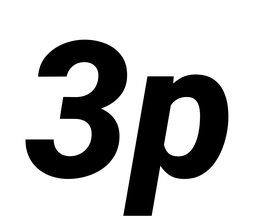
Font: Roboto-Italic_ExtraBold_Italic